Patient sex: M
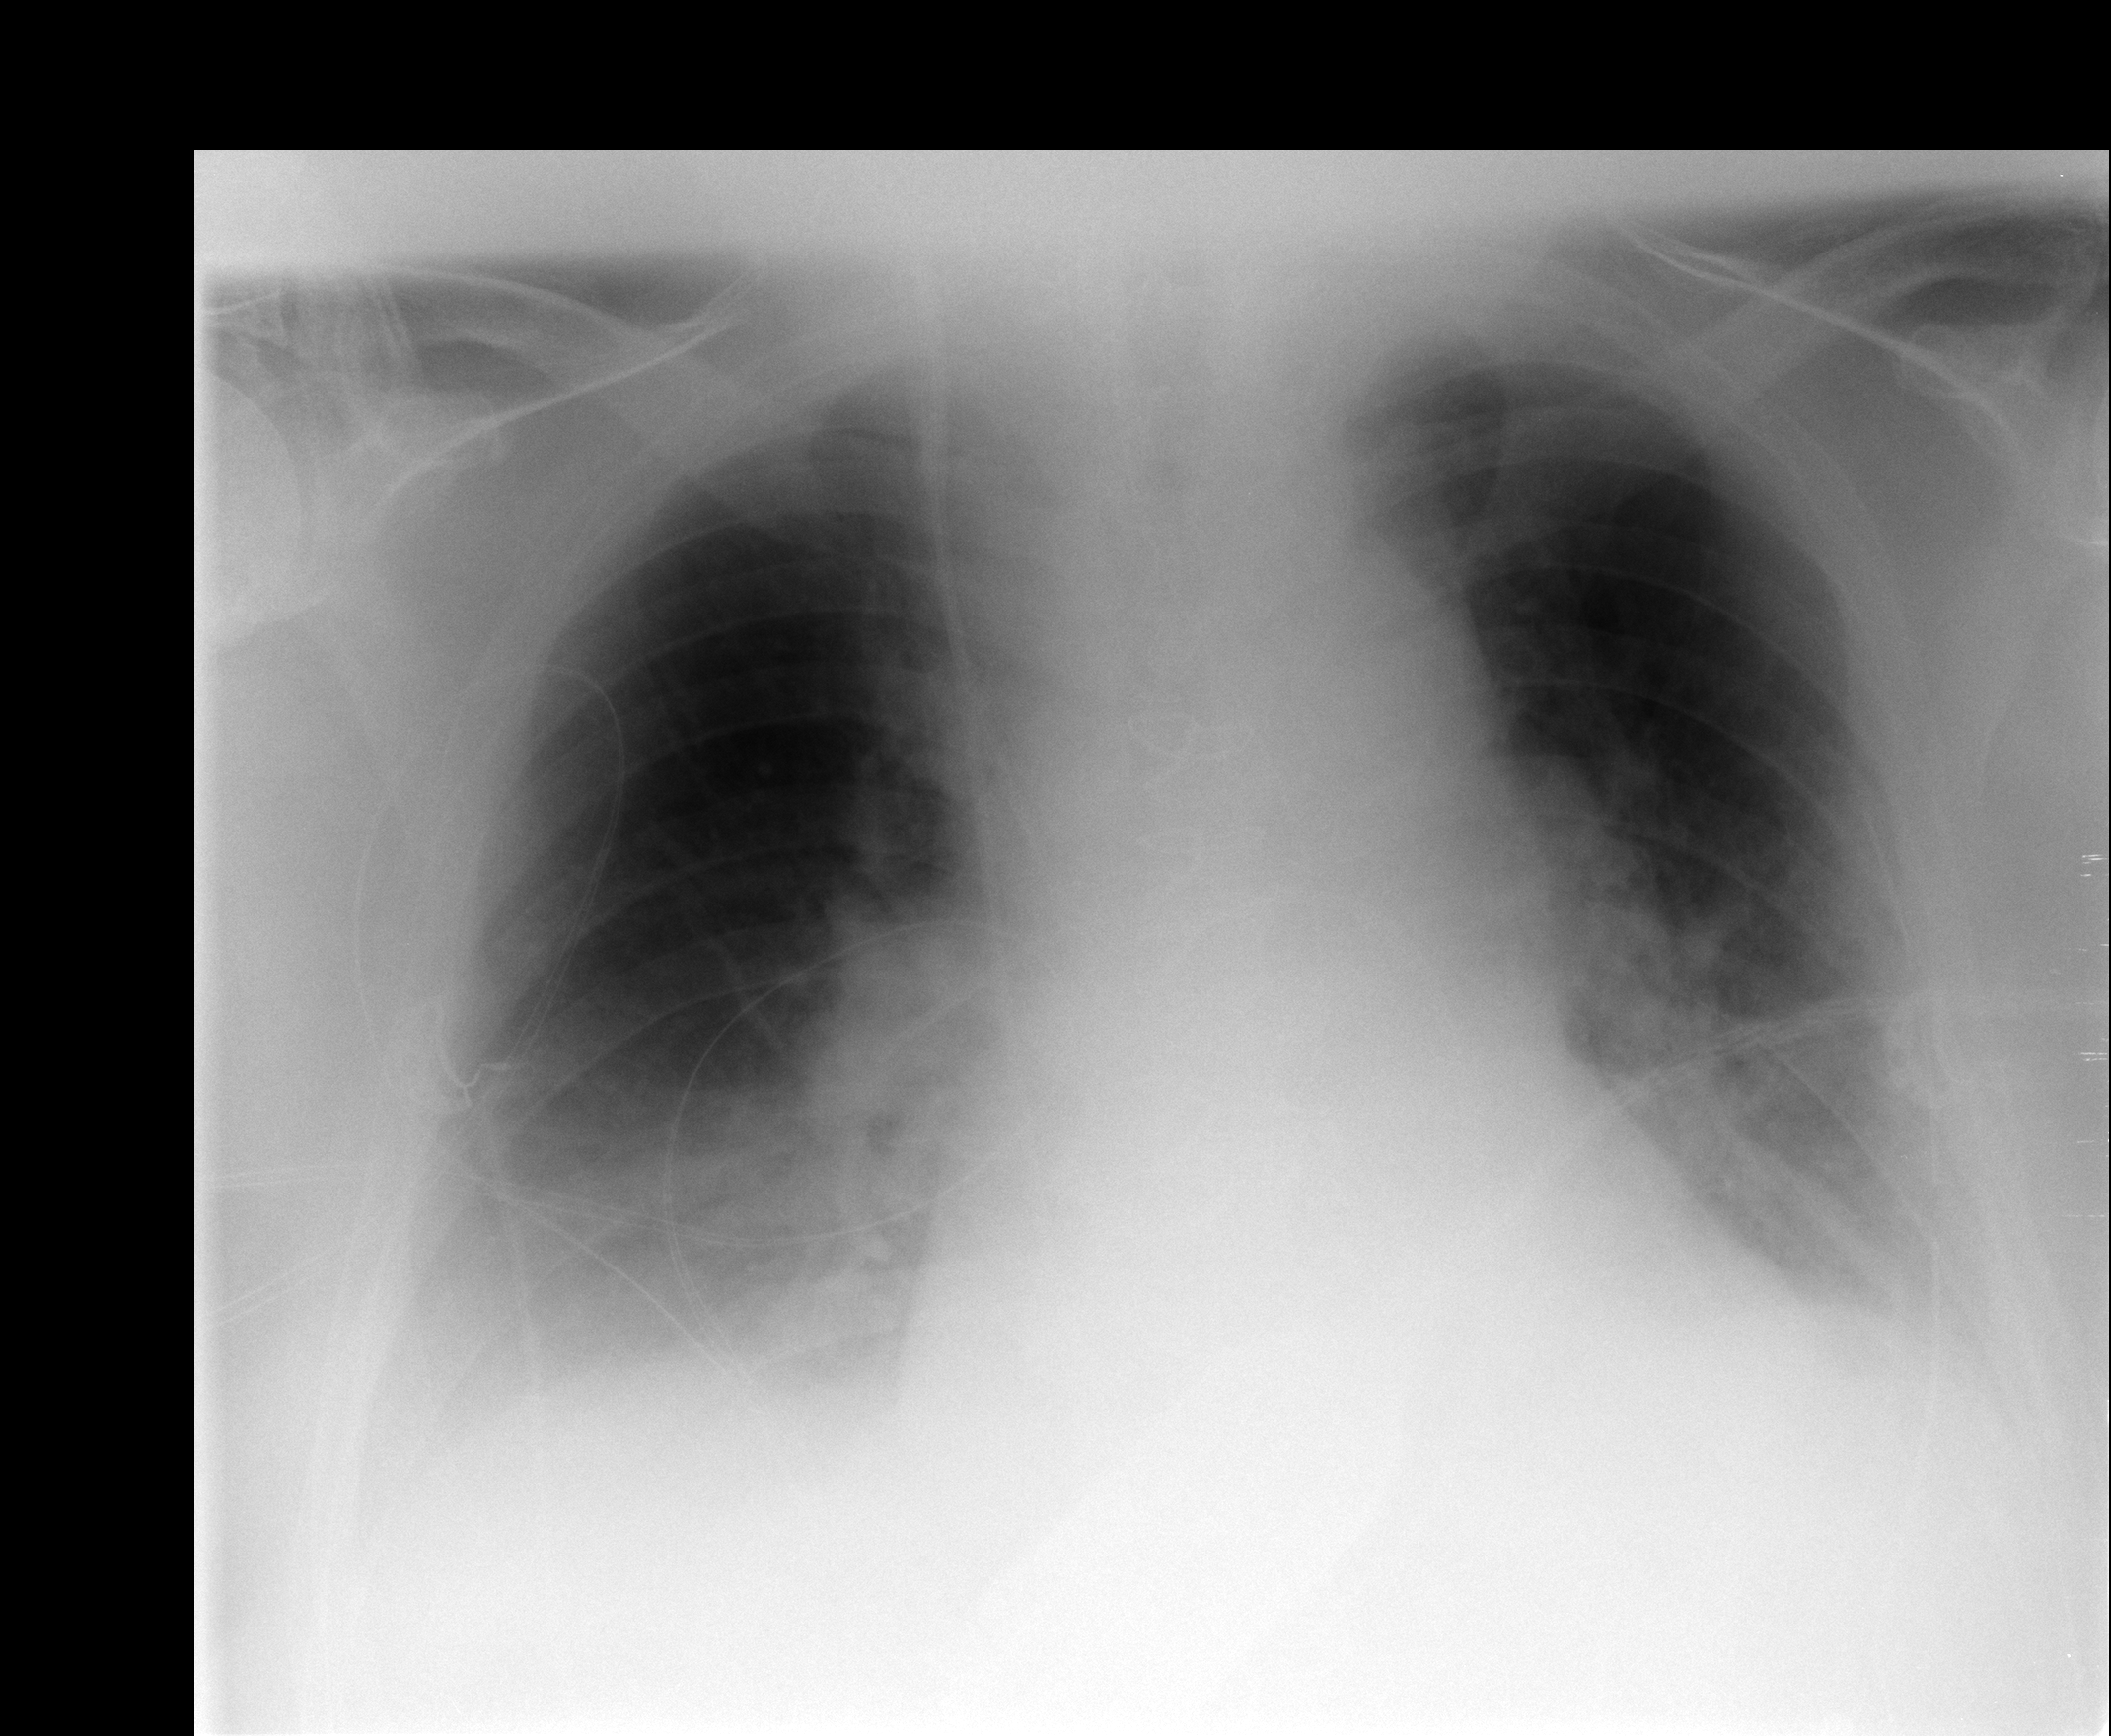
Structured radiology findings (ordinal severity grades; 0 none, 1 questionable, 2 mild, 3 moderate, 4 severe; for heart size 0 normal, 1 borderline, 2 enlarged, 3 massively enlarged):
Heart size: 2
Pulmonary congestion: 2
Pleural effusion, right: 2
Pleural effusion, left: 2
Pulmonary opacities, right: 2
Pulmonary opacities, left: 2
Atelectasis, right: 2
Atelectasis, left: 0